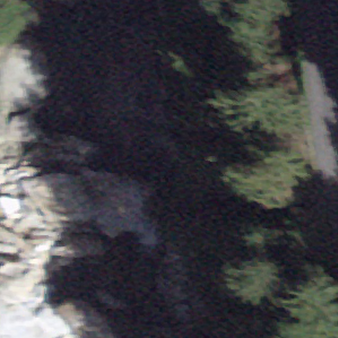
Label: bouldering_area